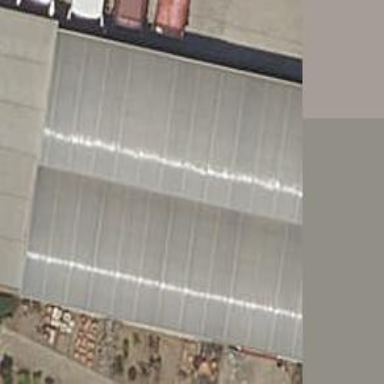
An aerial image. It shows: Industrial building.